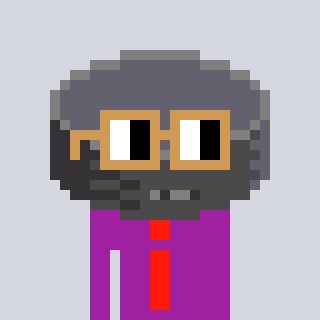
a pixel art character with square brown glasses, a hockey puck-shaped head and a magenta-colored body on a cool background